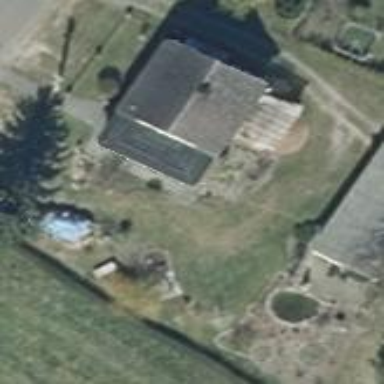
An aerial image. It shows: House with flat grey roof.